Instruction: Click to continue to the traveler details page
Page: cart
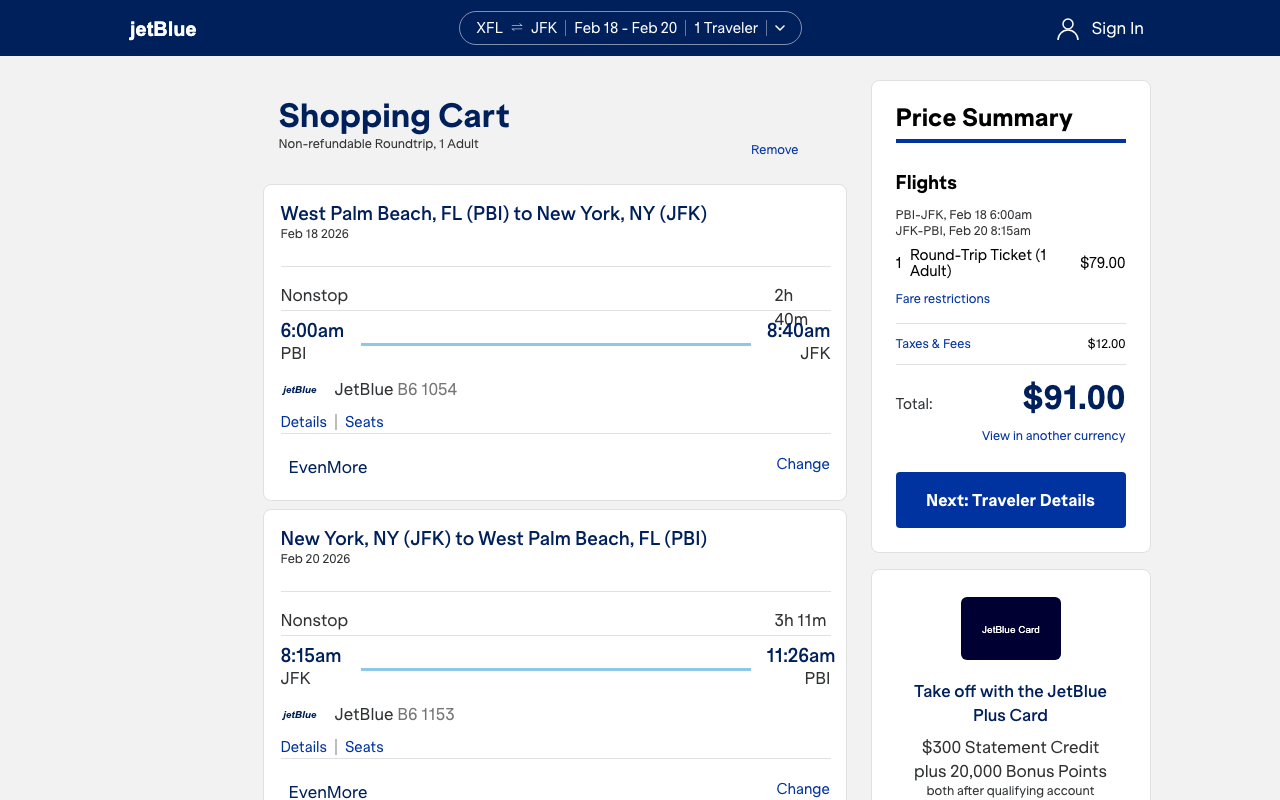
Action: click